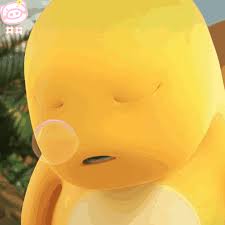
Label: nailong